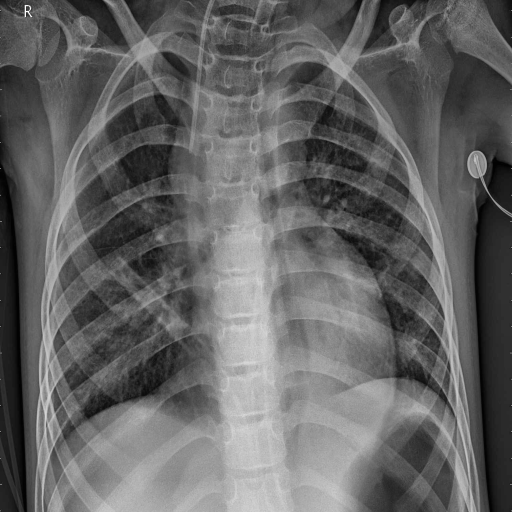
Finding: PNEUMONIA